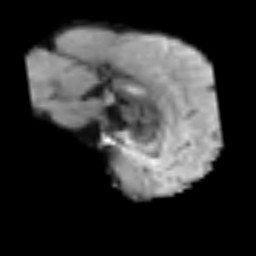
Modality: T2w
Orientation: sagittal
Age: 64
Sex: male
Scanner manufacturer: siemens
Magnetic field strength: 3 T
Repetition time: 3.2 s
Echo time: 0.081 s